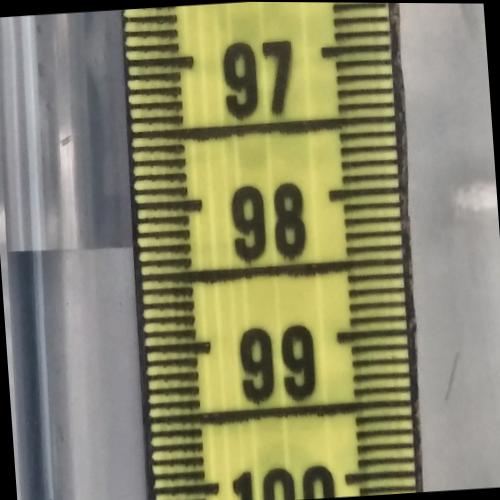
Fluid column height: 98.3 cm